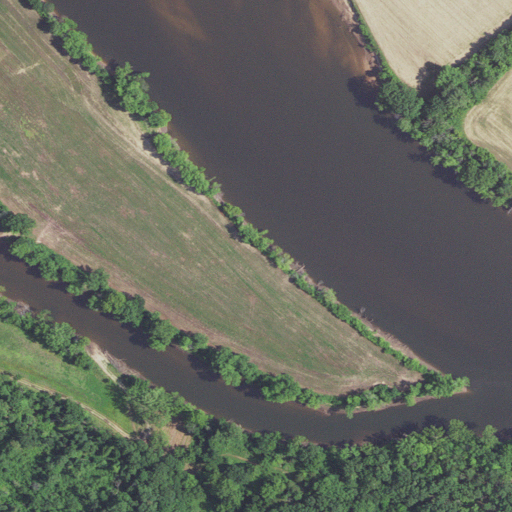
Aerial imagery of island in Missouri named Berry Island containing open water, deciduous forest, cultivated crops, and pasture